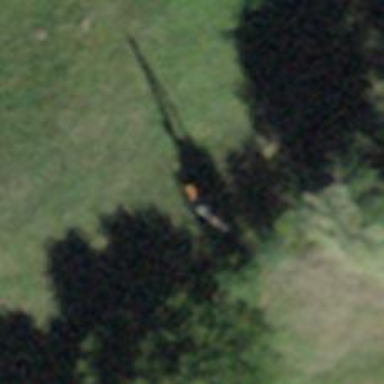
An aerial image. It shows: Pole with roof-covered pipeline marker.